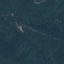
Land use / land cover class: Forest